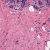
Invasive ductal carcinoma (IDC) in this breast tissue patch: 0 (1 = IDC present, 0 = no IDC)